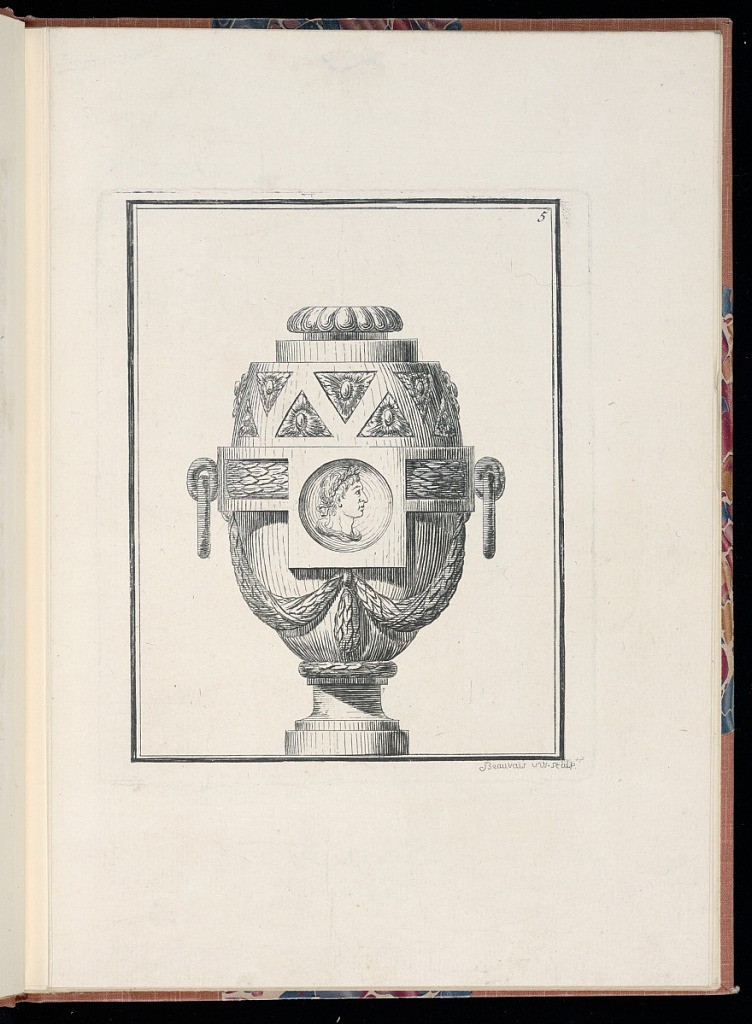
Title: Ornamental Vase Design
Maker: Jacques-Philippe de Beauvais, French, 1739 – 1781
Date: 1760-1764
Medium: Etching on laid paper
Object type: Print
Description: Vase with narrow mouth and two ring handles. The vase is decorated with rosettes set with triangular coffering, gadrooning, laurel leaves, and garlands. At the center of the vase is a Roman imperial profile portrait. The vase is elevated on a simple, low plinth. The plate is signed and numbered.